Interaction volume radius: 10 \u00c5
Interaction volume height: 20 \u00c5
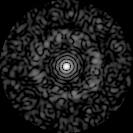
Disorder parameter: 0.8194